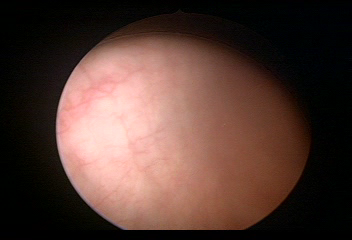
Modality: WLC
Class: Normal mucosa
Bladder cancer association: No